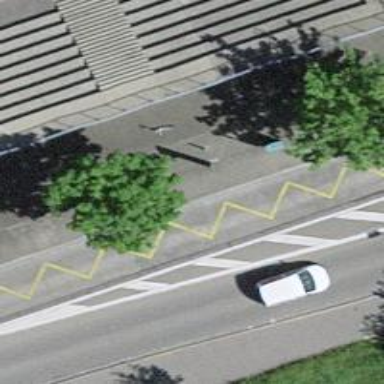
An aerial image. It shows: Bollard.